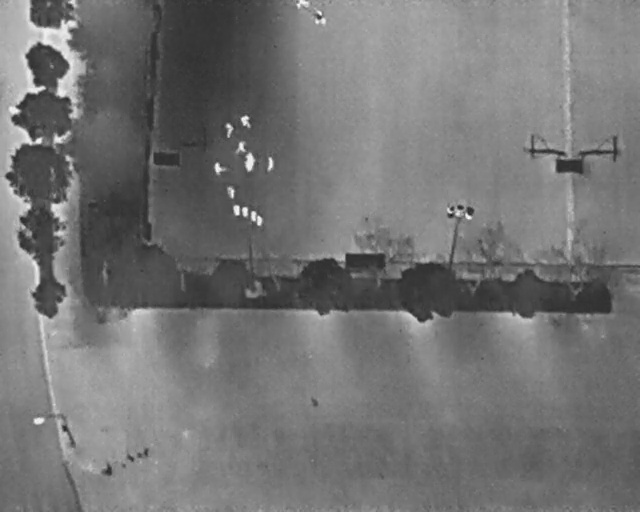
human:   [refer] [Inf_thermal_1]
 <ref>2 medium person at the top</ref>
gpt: <box>[[36, 27, 38, 29, 2], [48, 2, 51, 4, 2]]</box>

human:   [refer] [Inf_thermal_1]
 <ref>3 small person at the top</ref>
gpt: <box>[[37, 22, 39, 24, 2], [34, 24, 37, 26, 2], [46, 0, 47, 2, 2]]</box>

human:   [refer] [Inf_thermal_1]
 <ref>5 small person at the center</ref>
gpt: <box>[[33, 32, 35, 33, 2], [38, 29, 40, 31, 2], [37, 31, 39, 33, 2], [40, 31, 43, 32, 2], [35, 36, 37, 38, 2]]</box>